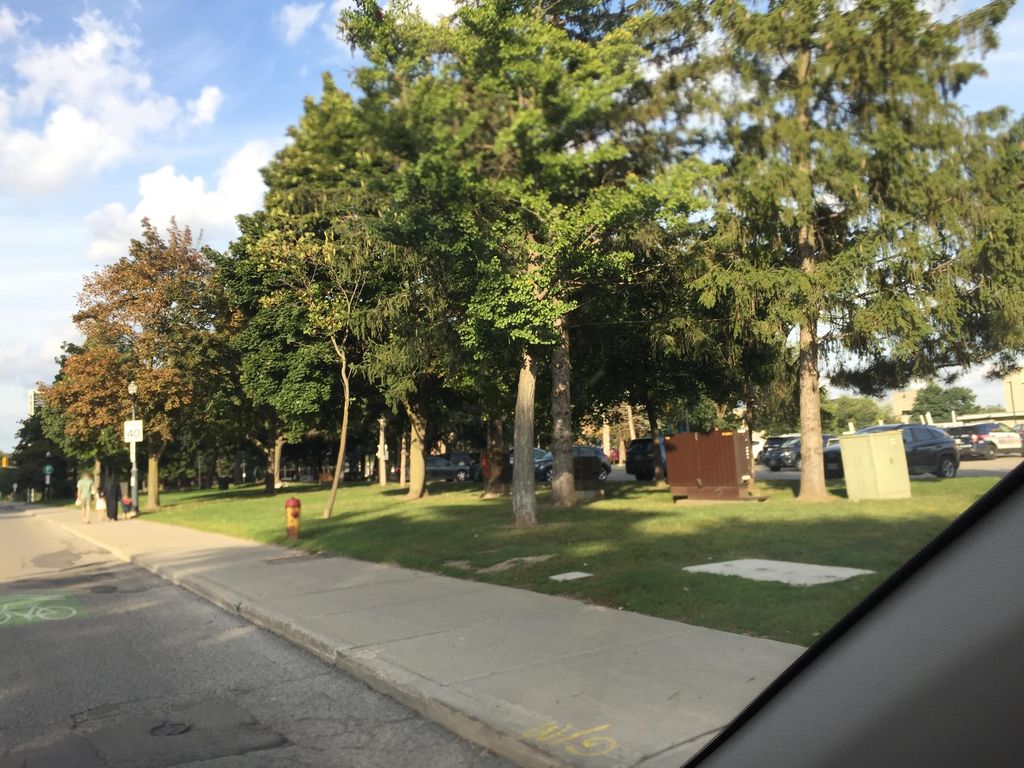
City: kitchener-waterloo